【题型】选择题　【知识点】解析几何　【难度】easy
已知 \(x_1 \neq x_2\)，\(y_1y_2 > 0\)，点 \(A(x_1,y_1)\)，\(B(x_2,y_2)\)，动点 \(P\) 在 \(x\) 轴上，设直线 \(AP\)、\(BP\) 的斜率分别为 \(k_1\)、\(k_2\)，当 \(|PA|+|PB|\) 取最小值时，\(k_1\)、\(k_2\) 满足（ ）

\vspace{1em}
\noindent
A. \(k_1 = k_2\) \quad
B. \(k_1 + k_2 = 0\) \quad
C. \(k_1 \cdot k_2 = 1\) \quad
D. \(k_1 \cdot k_2 = -1\)
【解答】
\noindent
【答案】\(\boldsymbol{B}\)

\noindent
【分析】作出示意图，设 \(A\) 关于 \(x\) 轴的对称点为 \(C\)，数形结合可得 \(P,B,C\) 三点共线时，\(|PA|+|PB|\) 取最小，可求解。

\noindent
【详解】因为 \(x_1 \neq x_2\)，\(y_1y_2 > 0\)，所以 \(A,B\) 两点均在 \(x\) 轴同侧，不妨设 \(A,B\) 两点均在 \(x\) 轴的上方，如图所示，

设 \(A\) 关于 \(x\) 轴的对称点为 \(C\)，

因为 \(P\) 在 \(x\) 轴上，则直线 \(PA\) 与直线 \(PC\) 倾斜角互补，即 \(k_1 = -k_{PC}\)，且 \(|PA| = |PC|\)，

所以 \(|PA| + |PB| = |PC| + |PB| \ge |BC|\)，当且仅当 \(P,B,C\) 三点共线时，等号成立，

此时 \(k_2 = k_{PC}\)，所以 \(|PA| + |PB|\) 为最小时，\(k_1 + k_2 = 0\)。

故选：\(\boldsymbol{B}\)。
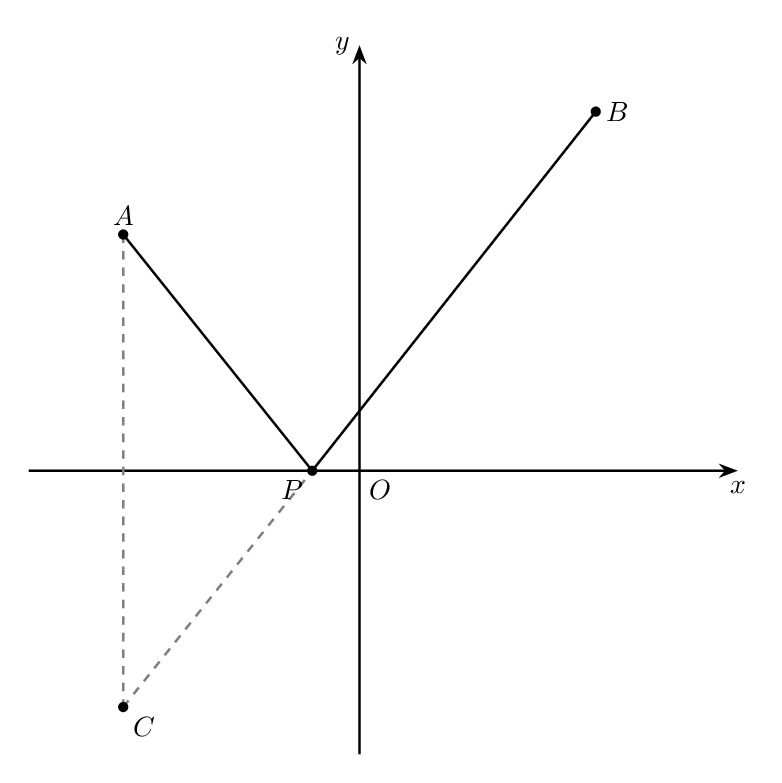